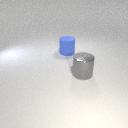
large gray metal cylinder in front of large blue rubber cylinder